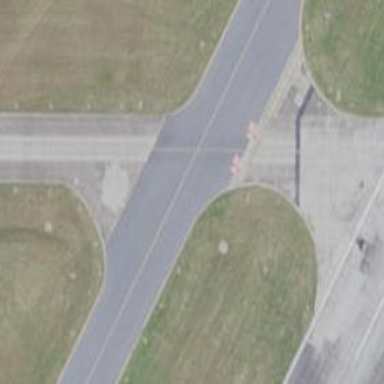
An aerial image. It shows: View of taxiway at the airport.